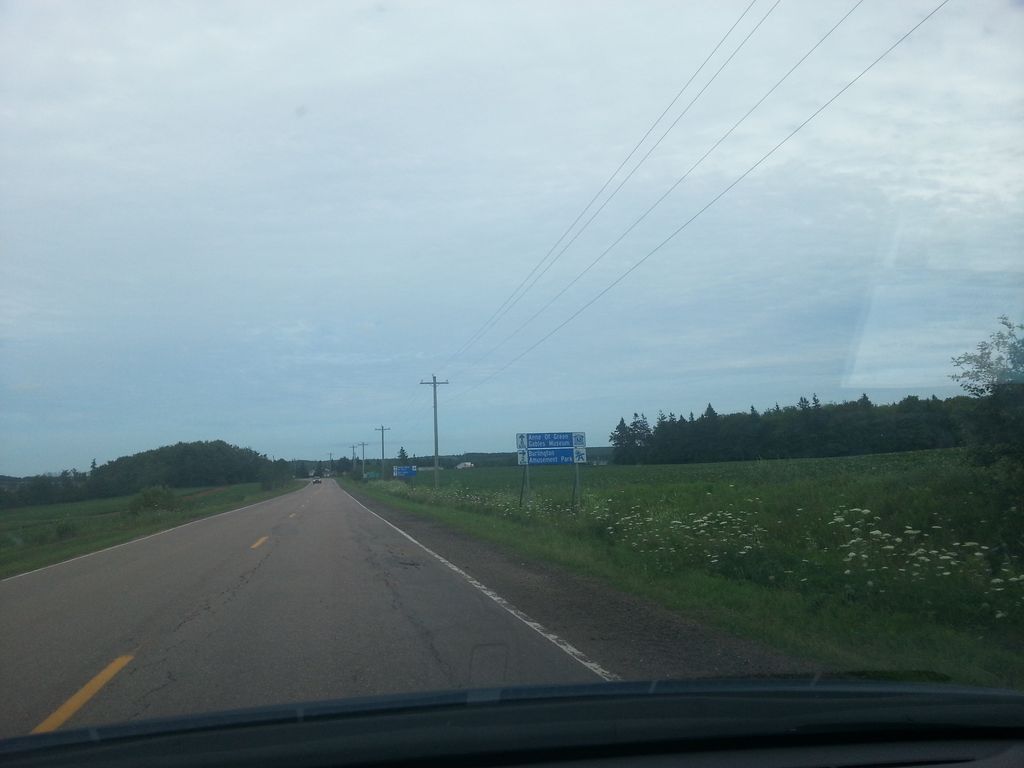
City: charlottetown